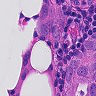
Metastatic tissue present: yes